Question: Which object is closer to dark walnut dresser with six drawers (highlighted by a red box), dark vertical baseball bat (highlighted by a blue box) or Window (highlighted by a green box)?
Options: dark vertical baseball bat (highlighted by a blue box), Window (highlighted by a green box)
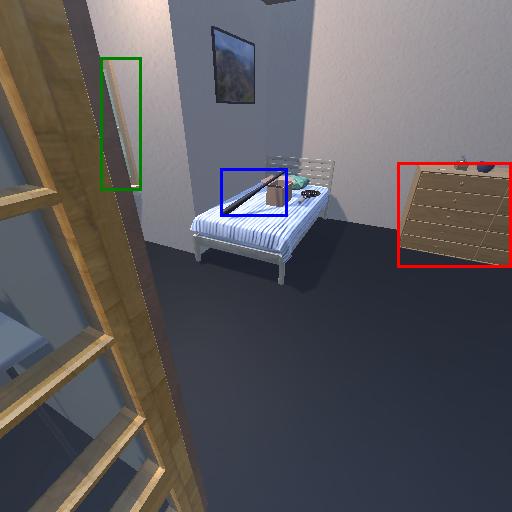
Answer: dark vertical baseball bat (highlighted by a blue box)